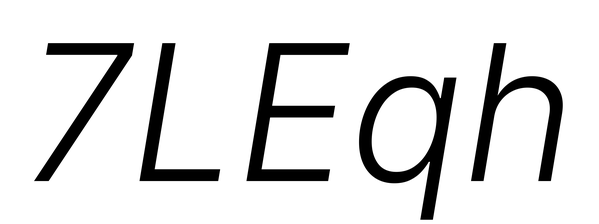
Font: Inter-Italic_Light_Italic